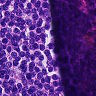
Metastatic tissue present: no